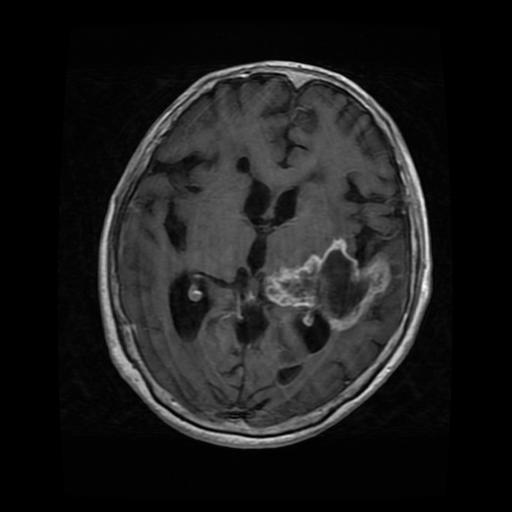
Label: glioma